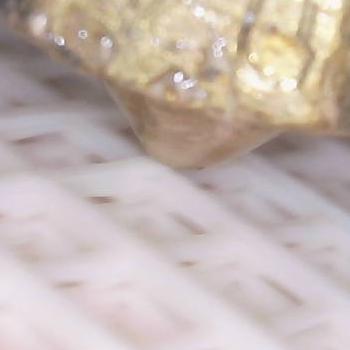
Flow rate: 300%